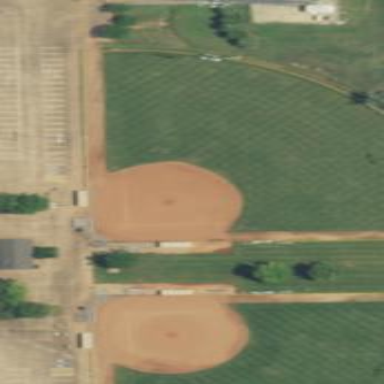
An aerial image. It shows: Baseball pitch for leisure and sports activities.